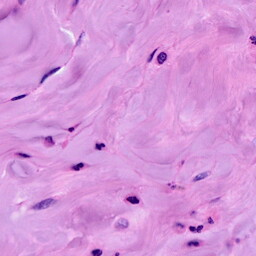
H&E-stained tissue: Breast